Interaction volume radius: 5 \u00c5
Interaction volume height: 10 \u00c5
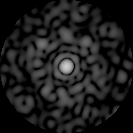
Disorder parameter: 0.8695